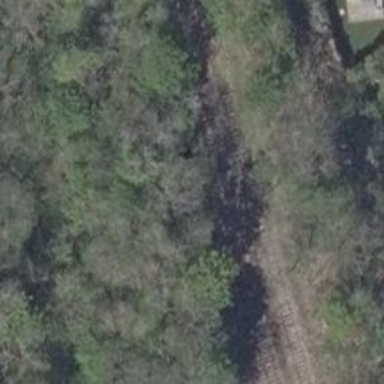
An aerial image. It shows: Railway switch.